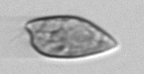
Label: Prorocentrum_dentatum